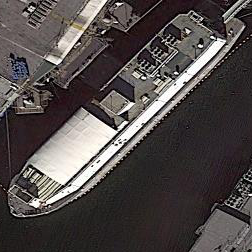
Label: civil